Aerial crown-view tile of a tropical tree (Barro Colorado Island, Panama), acquired 20250715:
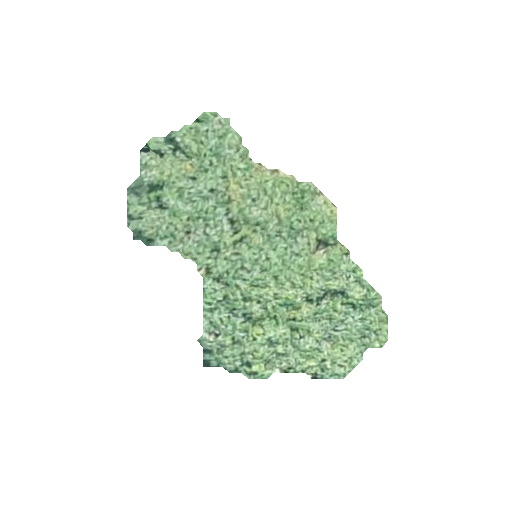
Species: Cecropia insignis
GBIF accepted scientific name: Cecropia insignis
Crown area: 60.352 m²